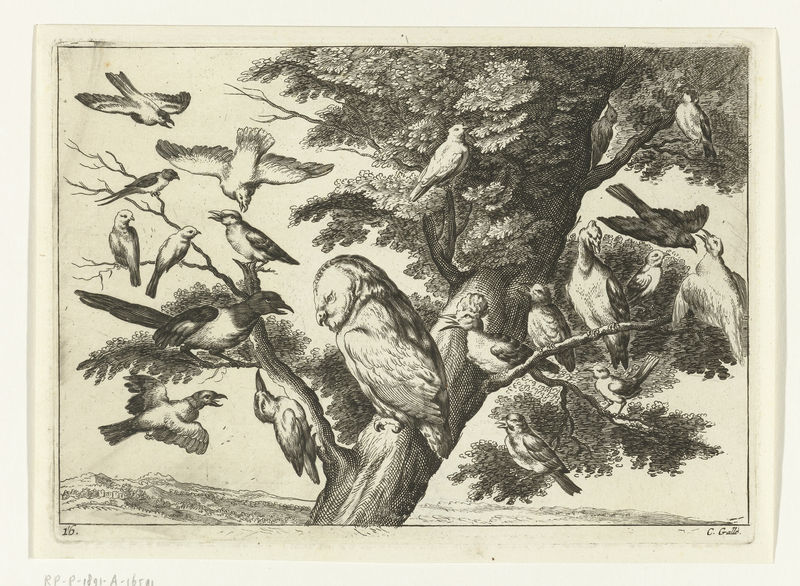
Titel: Vogels in een boom
Künstler: Pieter van Lisebetten
Standort: Amsterdam
Institution: Rijksmuseum
Schlagwörter: baum, blätter, vogel, landschaft, äste, frau, kleid, säule, zeichnung, taube, baumstamm, ferne, stamm, vögel, kirche, schrift, studie, berge, podest, zweig, druck, radierung, stich, fliegend, laubbaum, amsel, sperling, geier, greifvogel, habicht, rabe, eule, uhu, krähe, elster, vögel7, singvögel, specht, kibitz, vögelsammlung